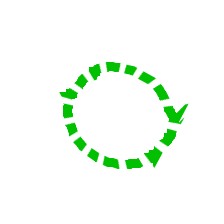
Shape: circle